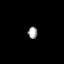
Tissue: lung
Cell type: Myeloid cells
Senescence score: 0.5677
Nuclear area (px): 114
Mean DAPI intensity: 154.711